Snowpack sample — Loveland Pass, Silver Plume, Colorado, USA (1/12/25, 11:40 AM MST)
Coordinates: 39.66, -105.88
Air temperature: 7 °F
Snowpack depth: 140 cm
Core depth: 10 cm
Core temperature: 41 °F
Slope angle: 11°, slope face: 30°
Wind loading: high
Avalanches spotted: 2
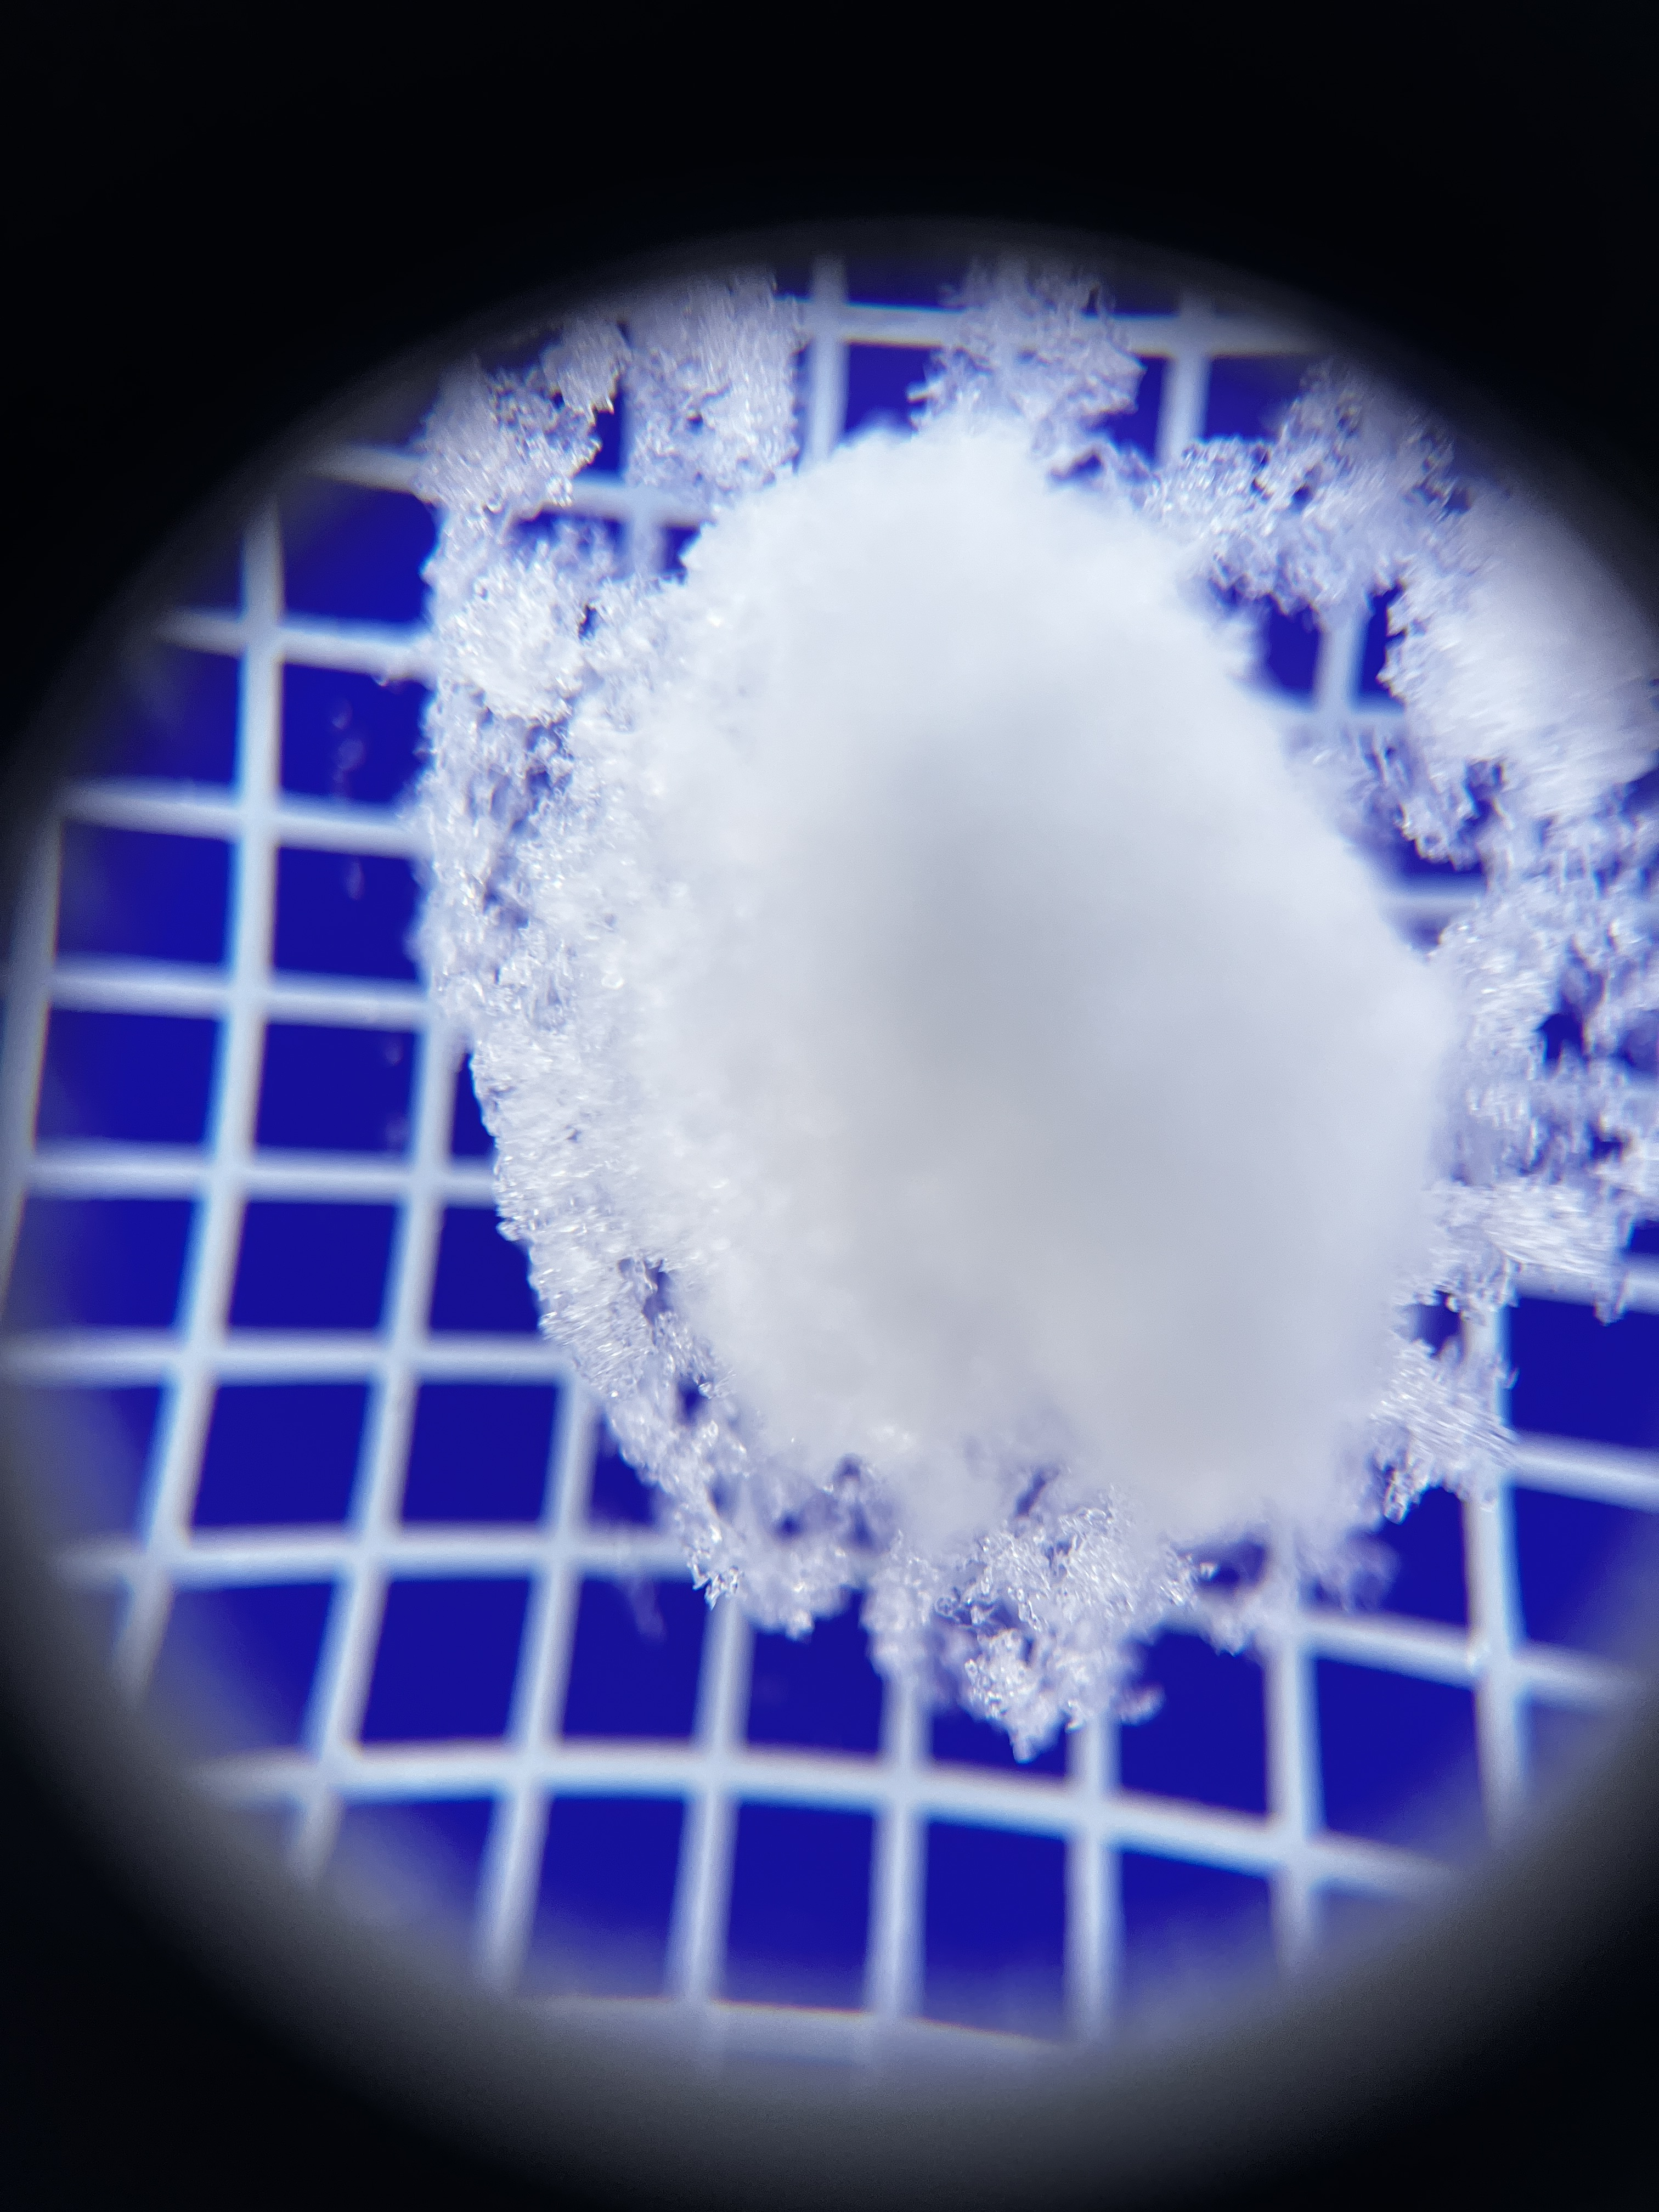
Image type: magnified_profile
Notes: Pilot using slightly modified coring method that took too large segment for snow profile picturing, advised not to use in higher level models. Two avalanche on south face nearby, partially cloudy with light snow in the last 24 hours. Lots of wind loading on eastern features.